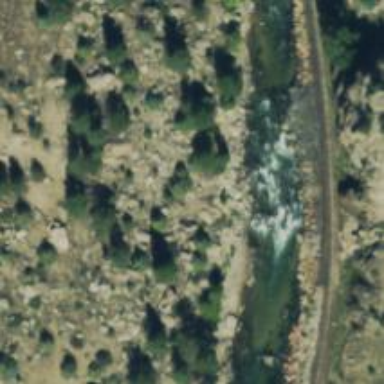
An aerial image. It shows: Rapids with whitewater rapid grade of 3+.